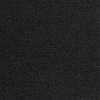
Atmospheric dust classification: dusty